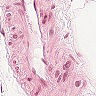
Metastatic tissue present: no